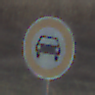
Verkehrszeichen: VerbotKraftwagen
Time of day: SunriseSunset
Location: Outdoor (Nature)
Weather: Clear
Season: Winter
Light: Natural